Interaction volume radius: 5 \u00c5
Interaction volume height: 15 \u00c5
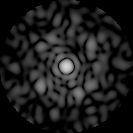
Disorder parameter: 0.8274